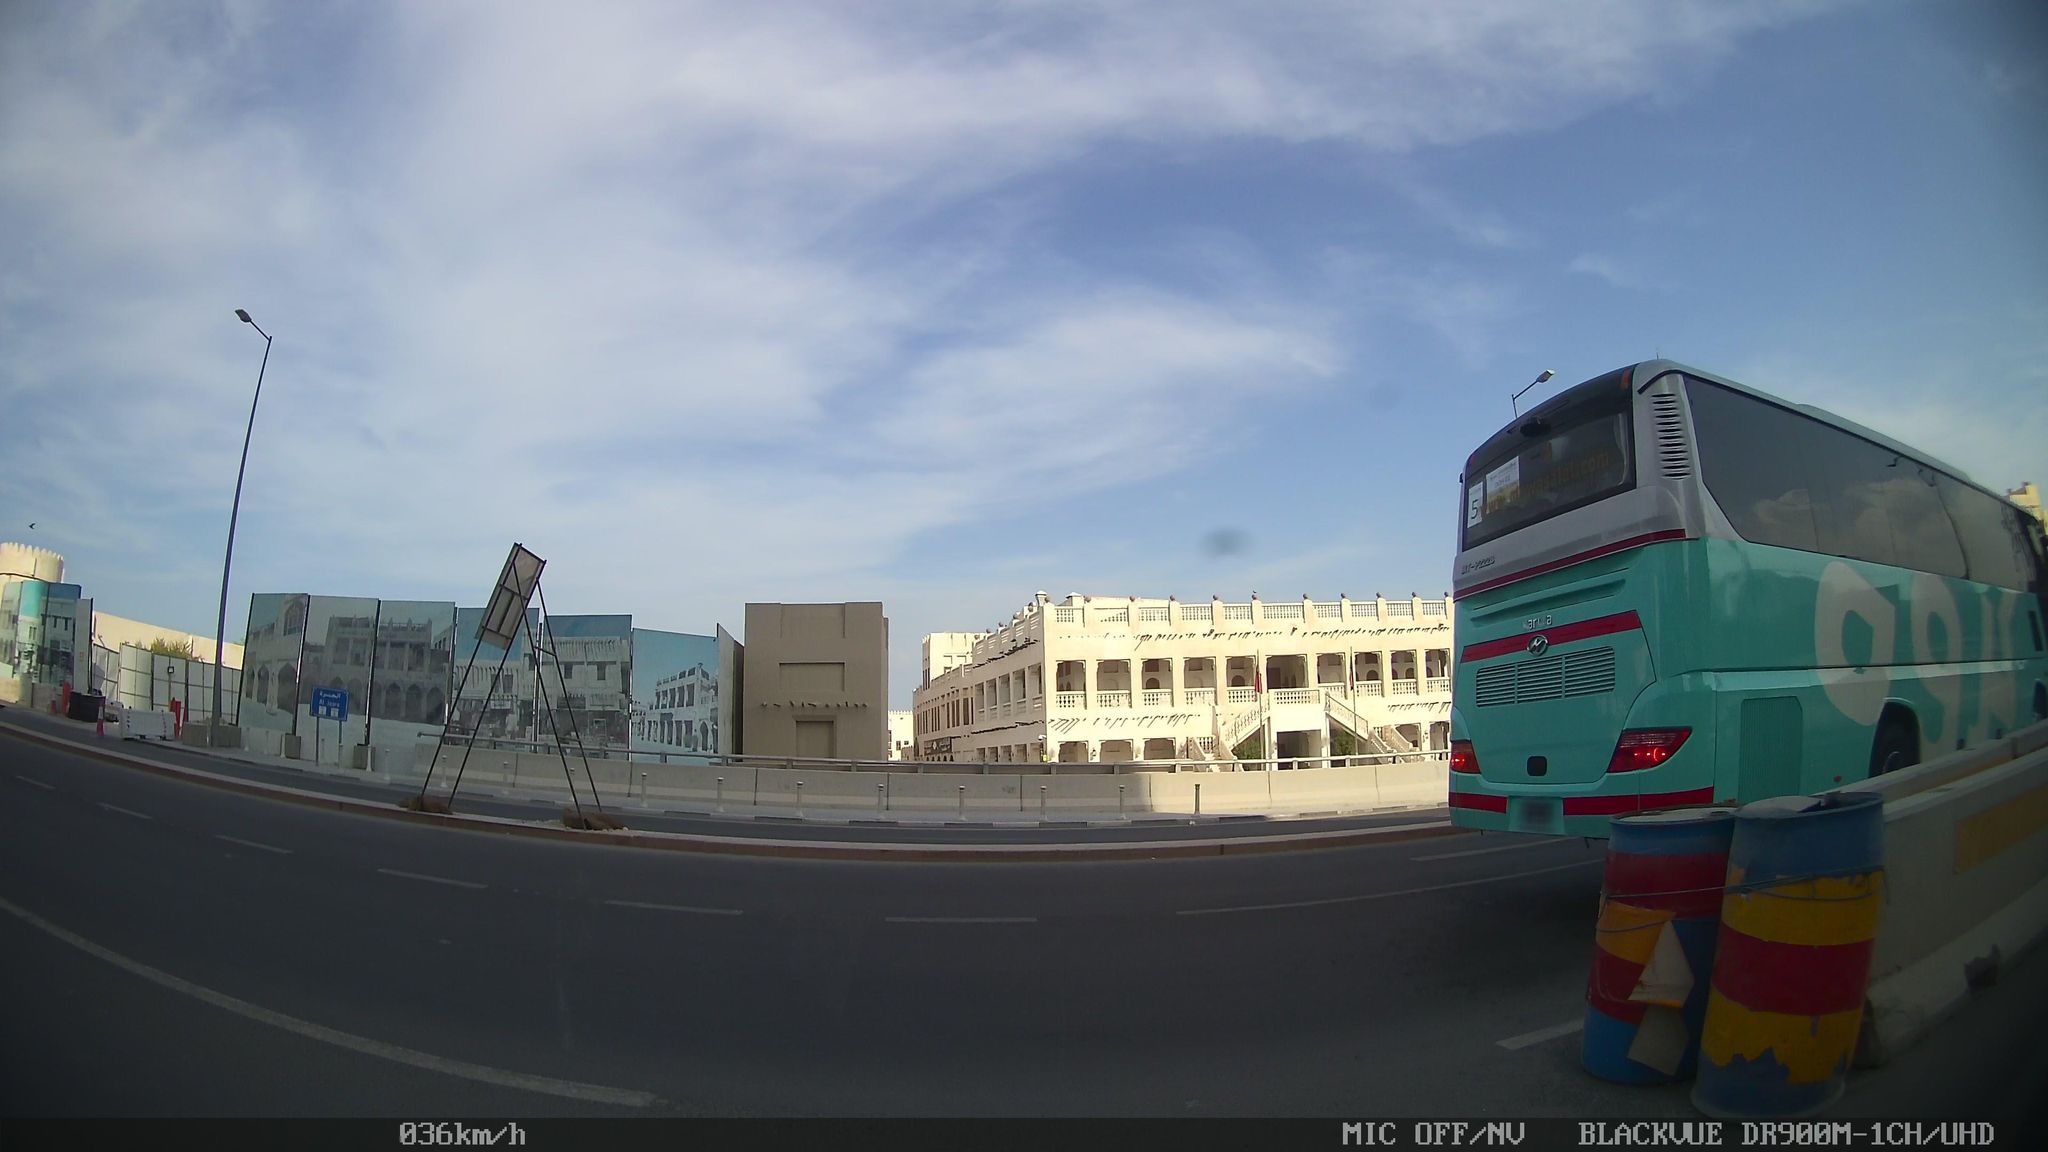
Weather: snowy
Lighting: day
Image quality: good
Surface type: driving surface
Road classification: tertiary, tertiary_link
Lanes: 2, 1
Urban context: urban centre
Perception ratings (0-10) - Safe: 0.81, Lively: 3.17, Beautiful: 6.13, Boring: 5.2, Depressing: 7.24, Wealthy: 2